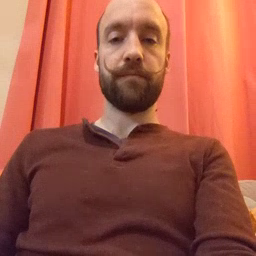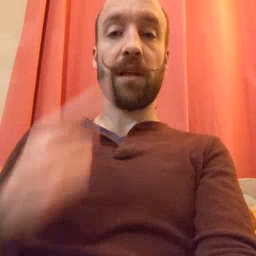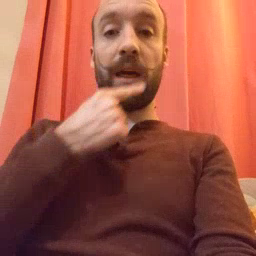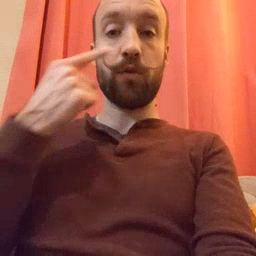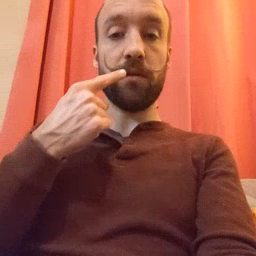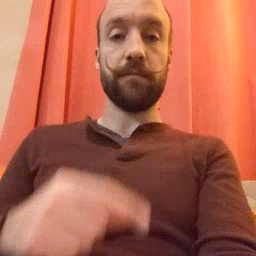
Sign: mouth